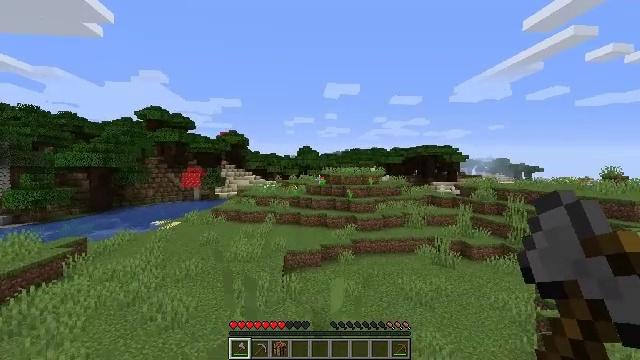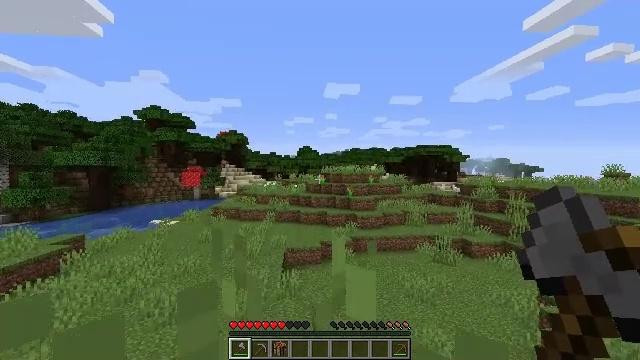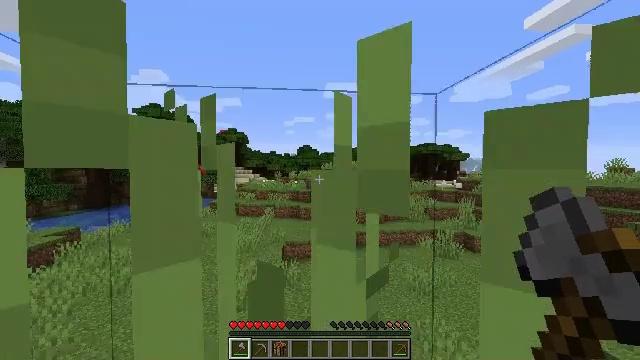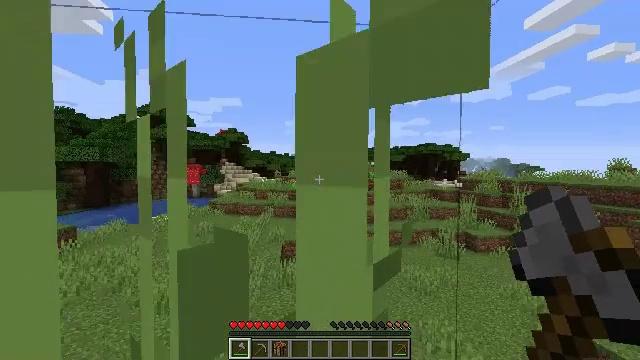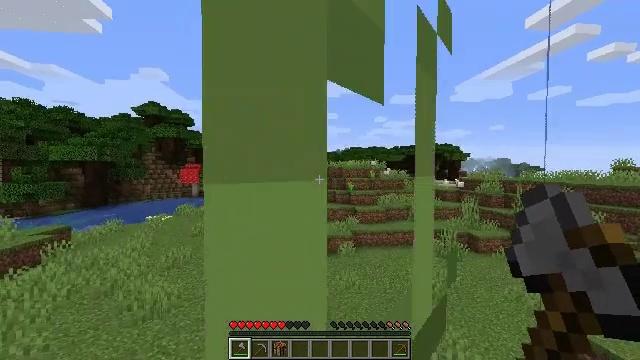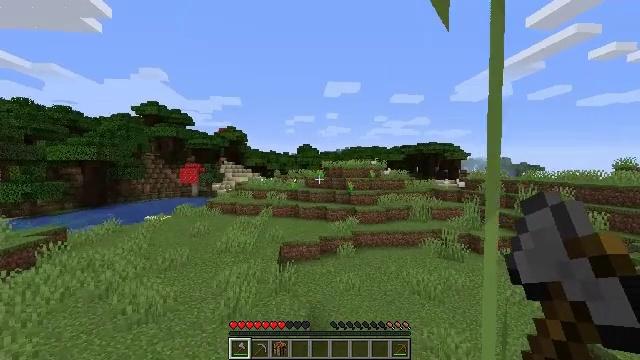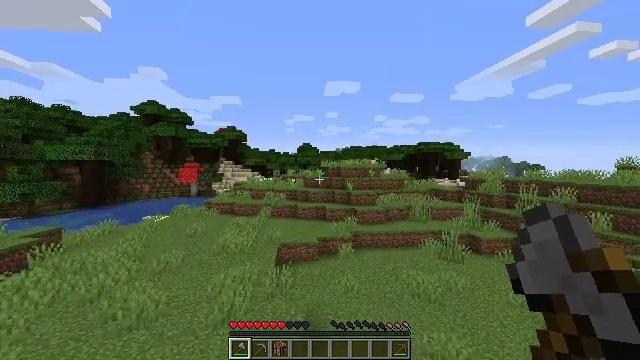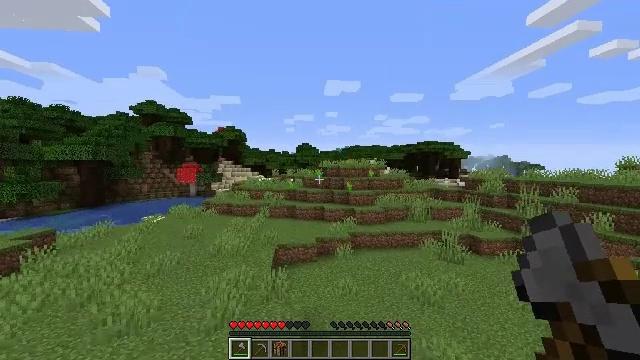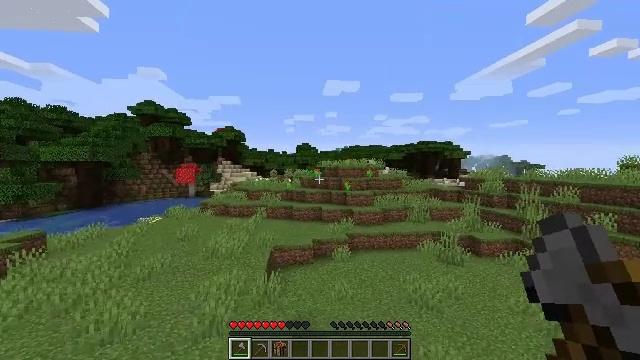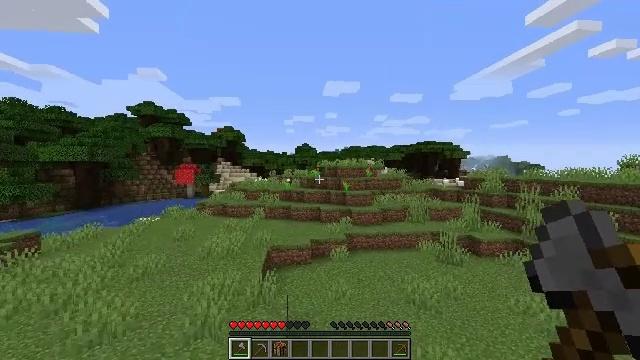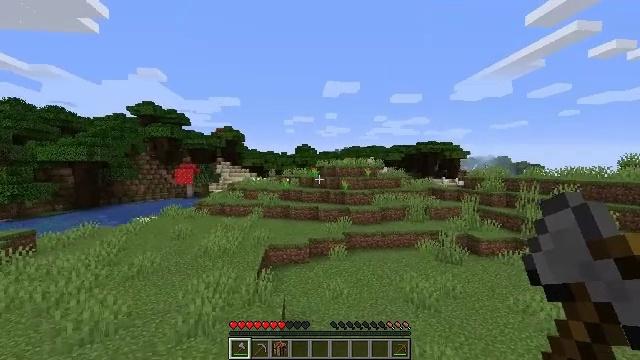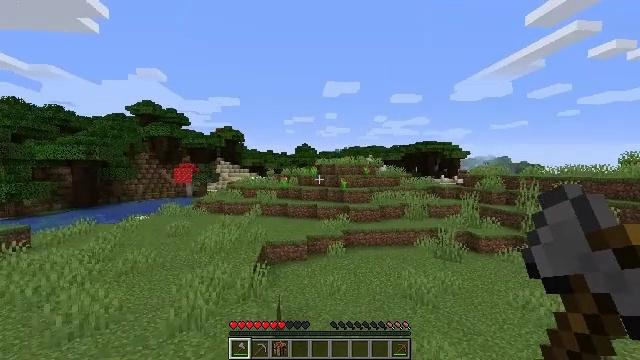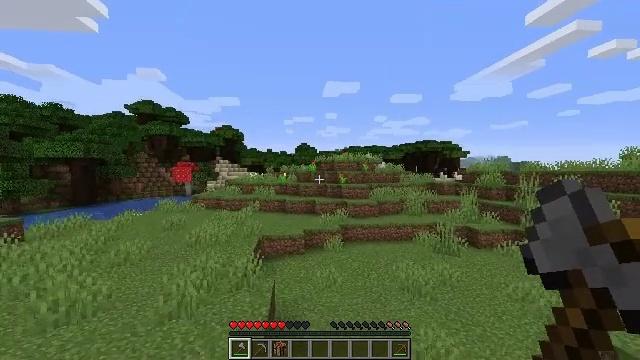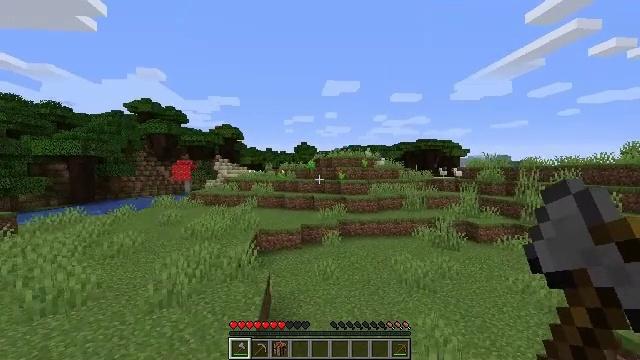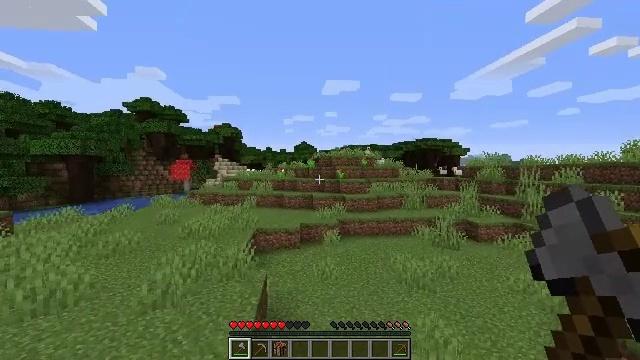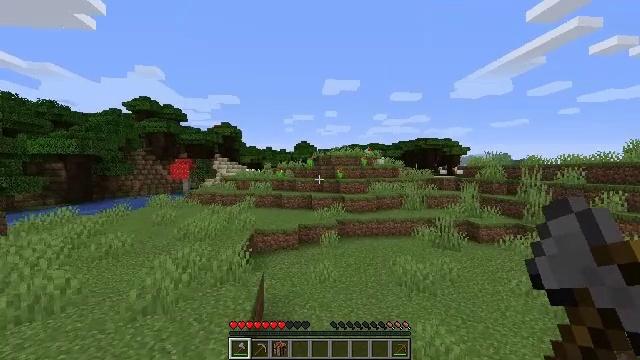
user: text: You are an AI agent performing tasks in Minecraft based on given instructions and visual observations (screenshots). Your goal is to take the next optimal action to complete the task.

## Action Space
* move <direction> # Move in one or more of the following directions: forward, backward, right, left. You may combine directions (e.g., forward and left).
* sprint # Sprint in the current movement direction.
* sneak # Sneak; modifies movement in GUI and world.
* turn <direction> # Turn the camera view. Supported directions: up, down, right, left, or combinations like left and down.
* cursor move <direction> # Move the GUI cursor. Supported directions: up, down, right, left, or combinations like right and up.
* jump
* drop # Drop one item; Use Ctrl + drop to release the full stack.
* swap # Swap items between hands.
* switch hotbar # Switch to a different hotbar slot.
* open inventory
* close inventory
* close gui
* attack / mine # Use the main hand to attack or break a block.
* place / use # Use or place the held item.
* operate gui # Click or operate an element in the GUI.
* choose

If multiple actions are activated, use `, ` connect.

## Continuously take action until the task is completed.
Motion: motion action
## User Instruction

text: Gather seagrass near the seafloor.
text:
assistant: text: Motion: move forward
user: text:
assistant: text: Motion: move forward
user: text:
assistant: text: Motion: move forward
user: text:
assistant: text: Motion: move forward
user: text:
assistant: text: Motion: move forward and move right
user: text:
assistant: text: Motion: move forward and move right
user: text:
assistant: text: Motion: move forward and move right
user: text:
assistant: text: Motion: move forward and move right
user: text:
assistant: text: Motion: move forward and move right
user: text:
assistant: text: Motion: move forward and move right
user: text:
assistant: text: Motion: move forward and move right
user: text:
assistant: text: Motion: move forward and move right
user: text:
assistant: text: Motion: move forward
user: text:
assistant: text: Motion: move forward
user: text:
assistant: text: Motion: move forward
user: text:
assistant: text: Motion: move forward
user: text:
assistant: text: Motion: move forward
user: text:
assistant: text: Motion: move forward
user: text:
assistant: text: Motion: move forward
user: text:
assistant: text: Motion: move forward
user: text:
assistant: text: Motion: move forward
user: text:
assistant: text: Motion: move forward
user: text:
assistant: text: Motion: move forward
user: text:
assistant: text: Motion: move forward
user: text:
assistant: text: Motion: move forward
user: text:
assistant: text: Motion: move forward
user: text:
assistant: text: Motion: move forward
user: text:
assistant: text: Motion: move forward
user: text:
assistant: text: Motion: move forward
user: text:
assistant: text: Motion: move forward